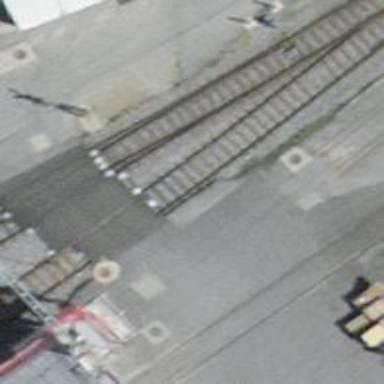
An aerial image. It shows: Level crossing along the railway.